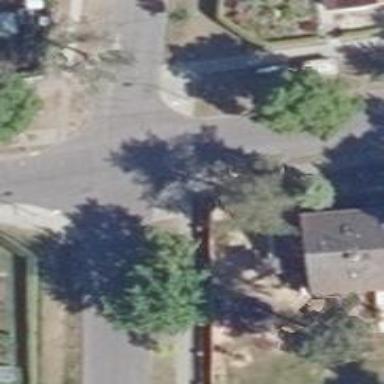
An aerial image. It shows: Residential road with asphalt surface and sidewalks on both sides.